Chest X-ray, PA view. Patient: 28 years old, sex F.
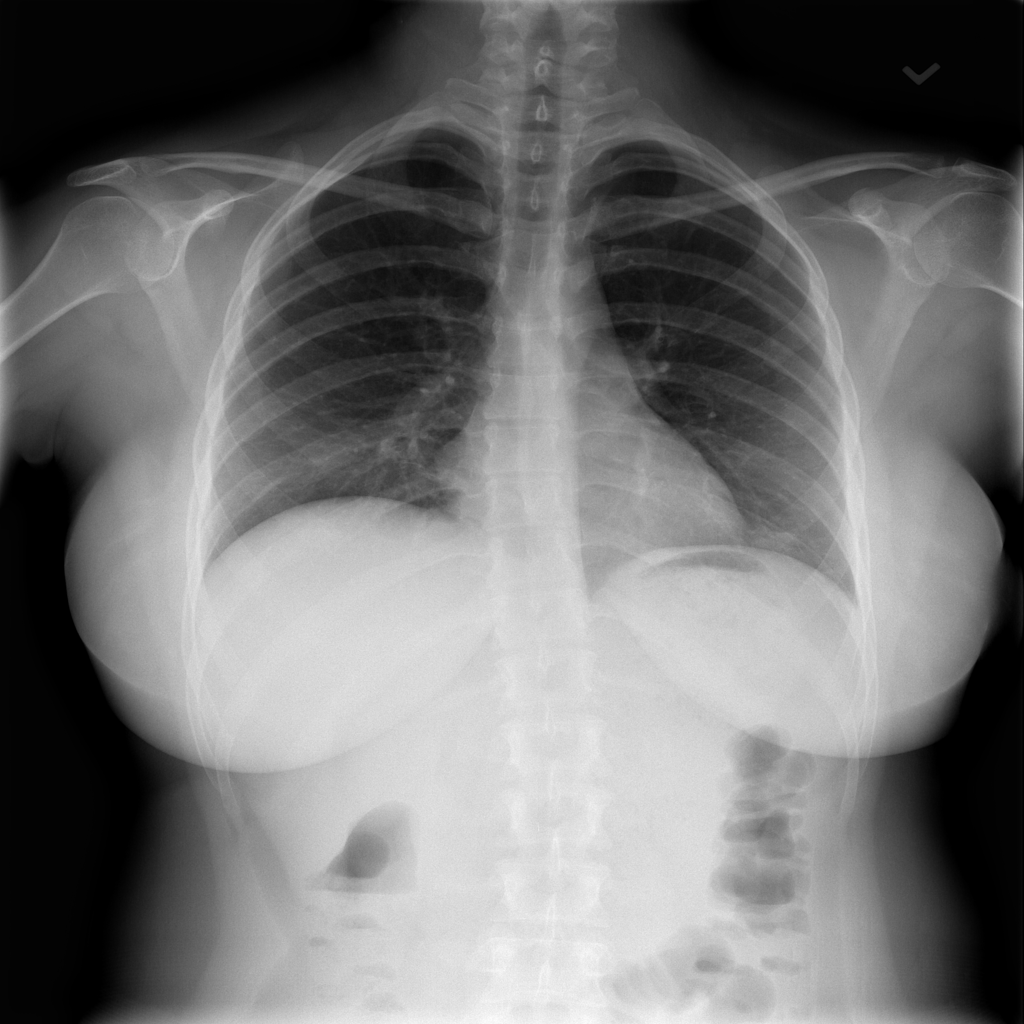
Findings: No Finding